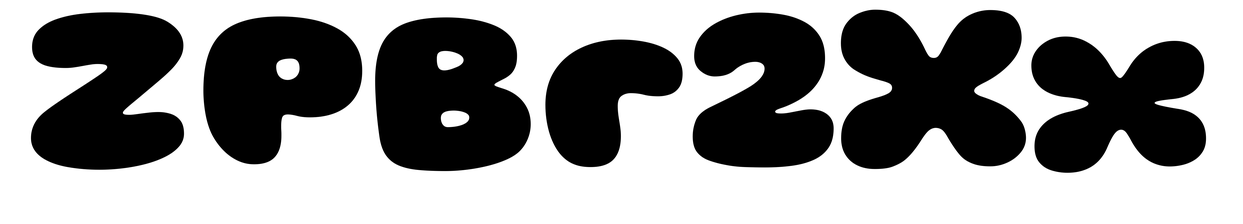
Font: Gluten_Black